The image is an STFT spectrogram (time versus frequency) of a rolling-element bearing's vibration signal. Diagnose the bearing from this image, choosing from: normal, inner_race, outer_race, ball.
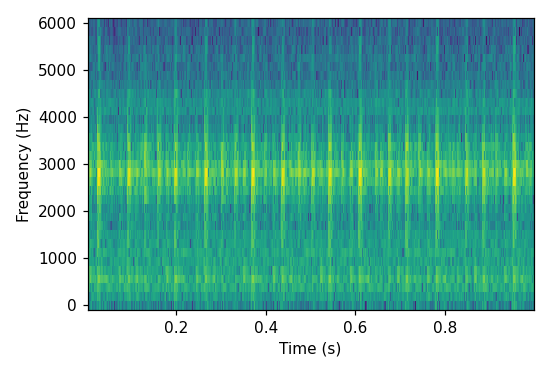
Answer: outer_race